Field crop: tomato
Growth stage: 2
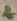
Species: solanum